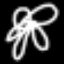
Label: square